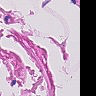
Metastatic tissue present: no